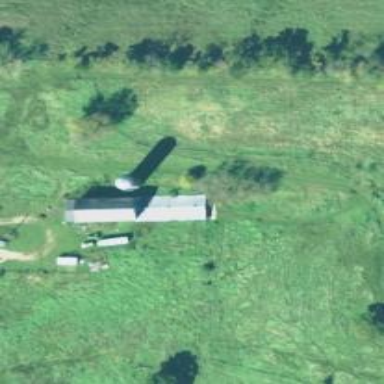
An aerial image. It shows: Silo.